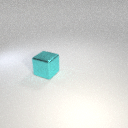
large cyan metal cube